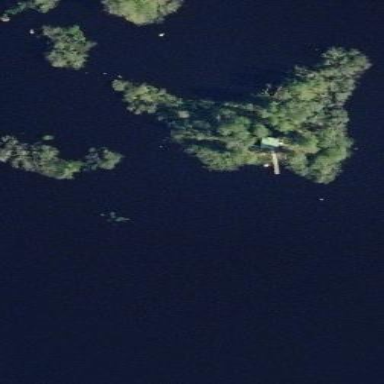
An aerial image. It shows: Islet.